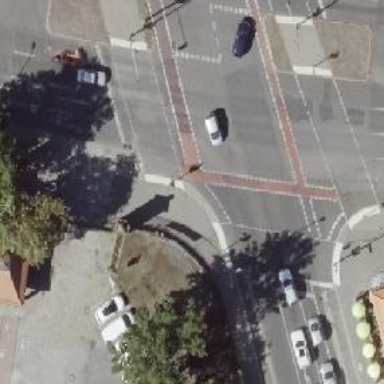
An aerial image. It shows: Cycleway with asphalt surface. There is crossing with traffic signals for cyclists.